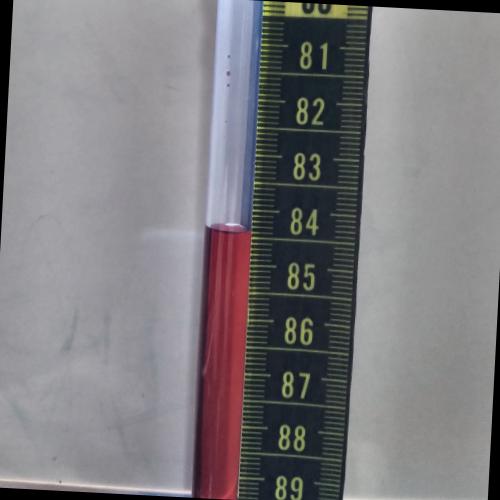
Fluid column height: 84.4 cm